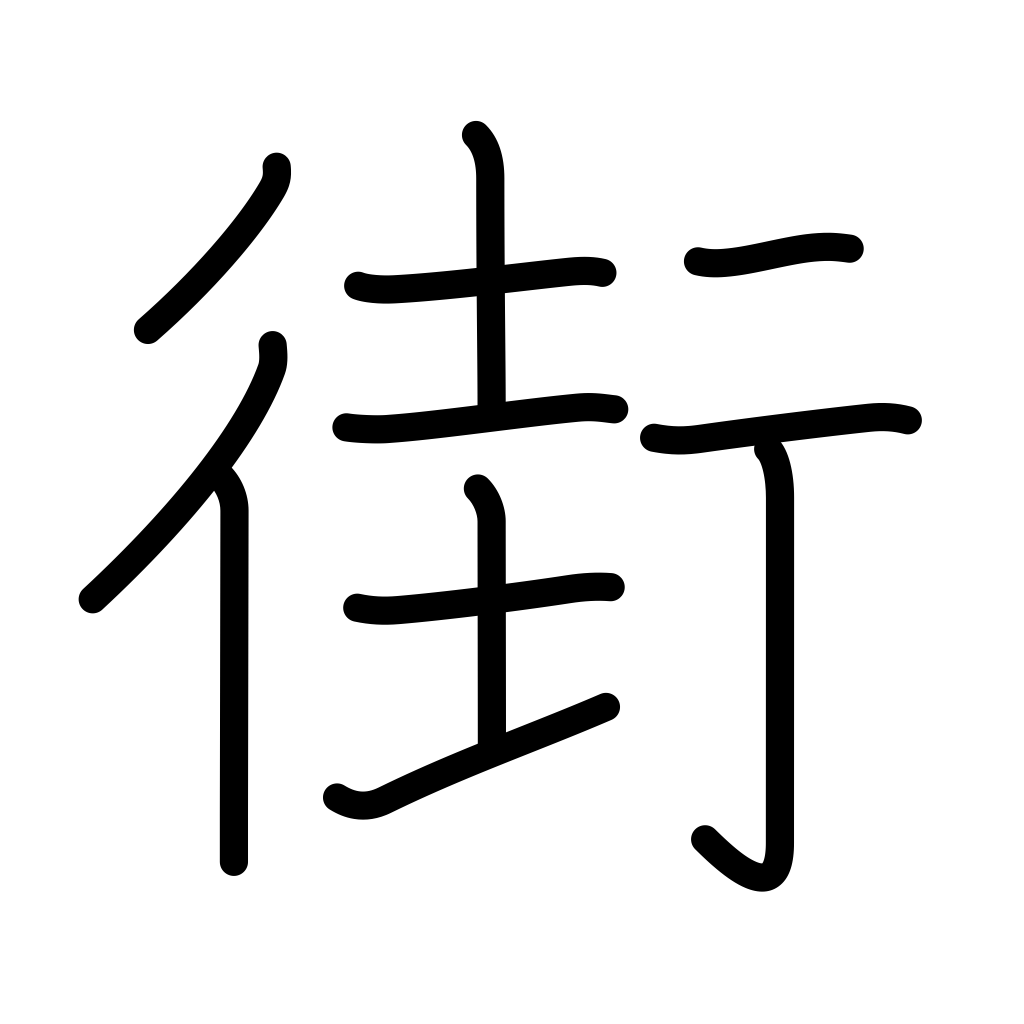
Meaning: boulevard, street, town